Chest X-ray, AP view. Patient: 56 years old, sex M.
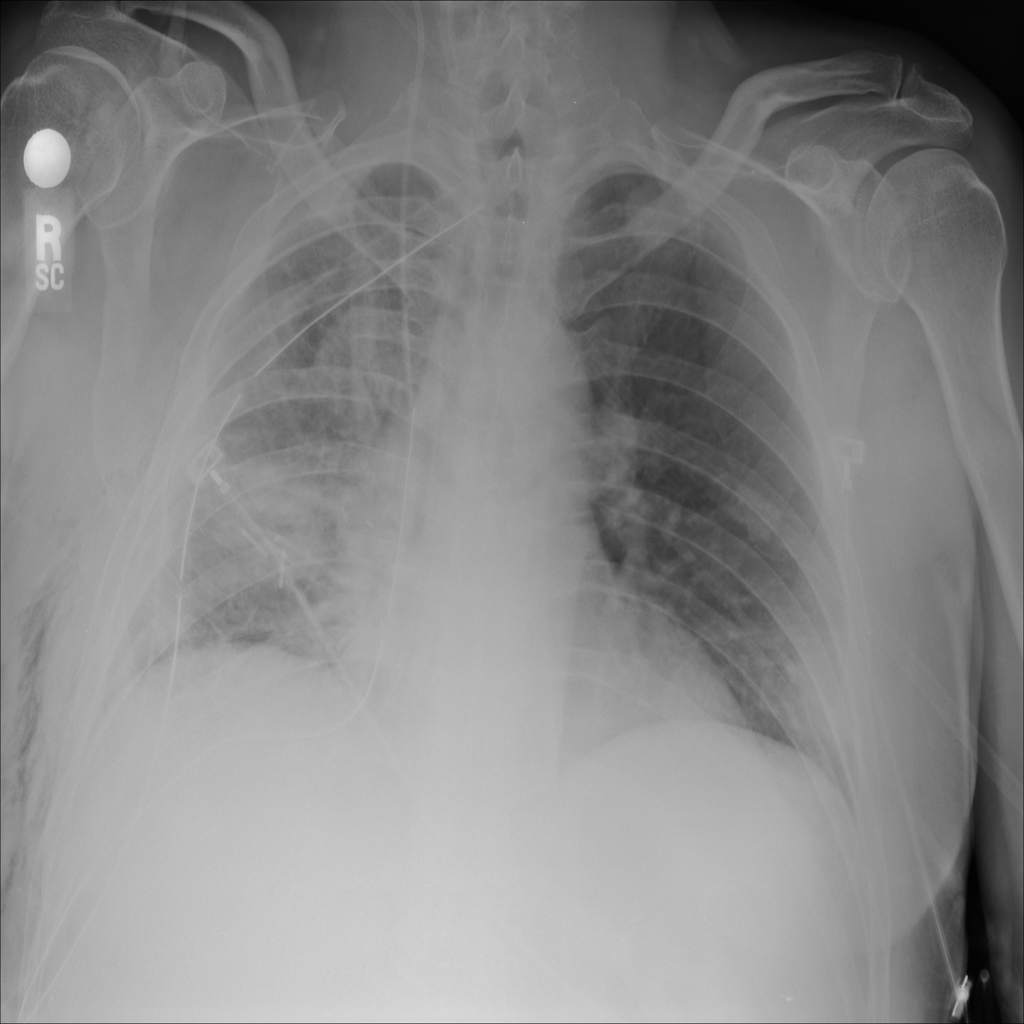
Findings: Emphysema